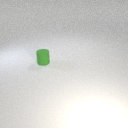
small green rubber cylinder